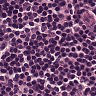
Metastatic tissue present: no